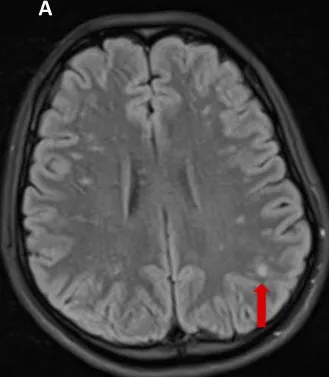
Brain MRI Flair sequences showing new confluent subcortical white matter lesions compatible with inflammation (red arrows) (A, B).
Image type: radiology (mri)